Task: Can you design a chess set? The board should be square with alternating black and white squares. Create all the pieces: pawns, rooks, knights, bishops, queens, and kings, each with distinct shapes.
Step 2607:
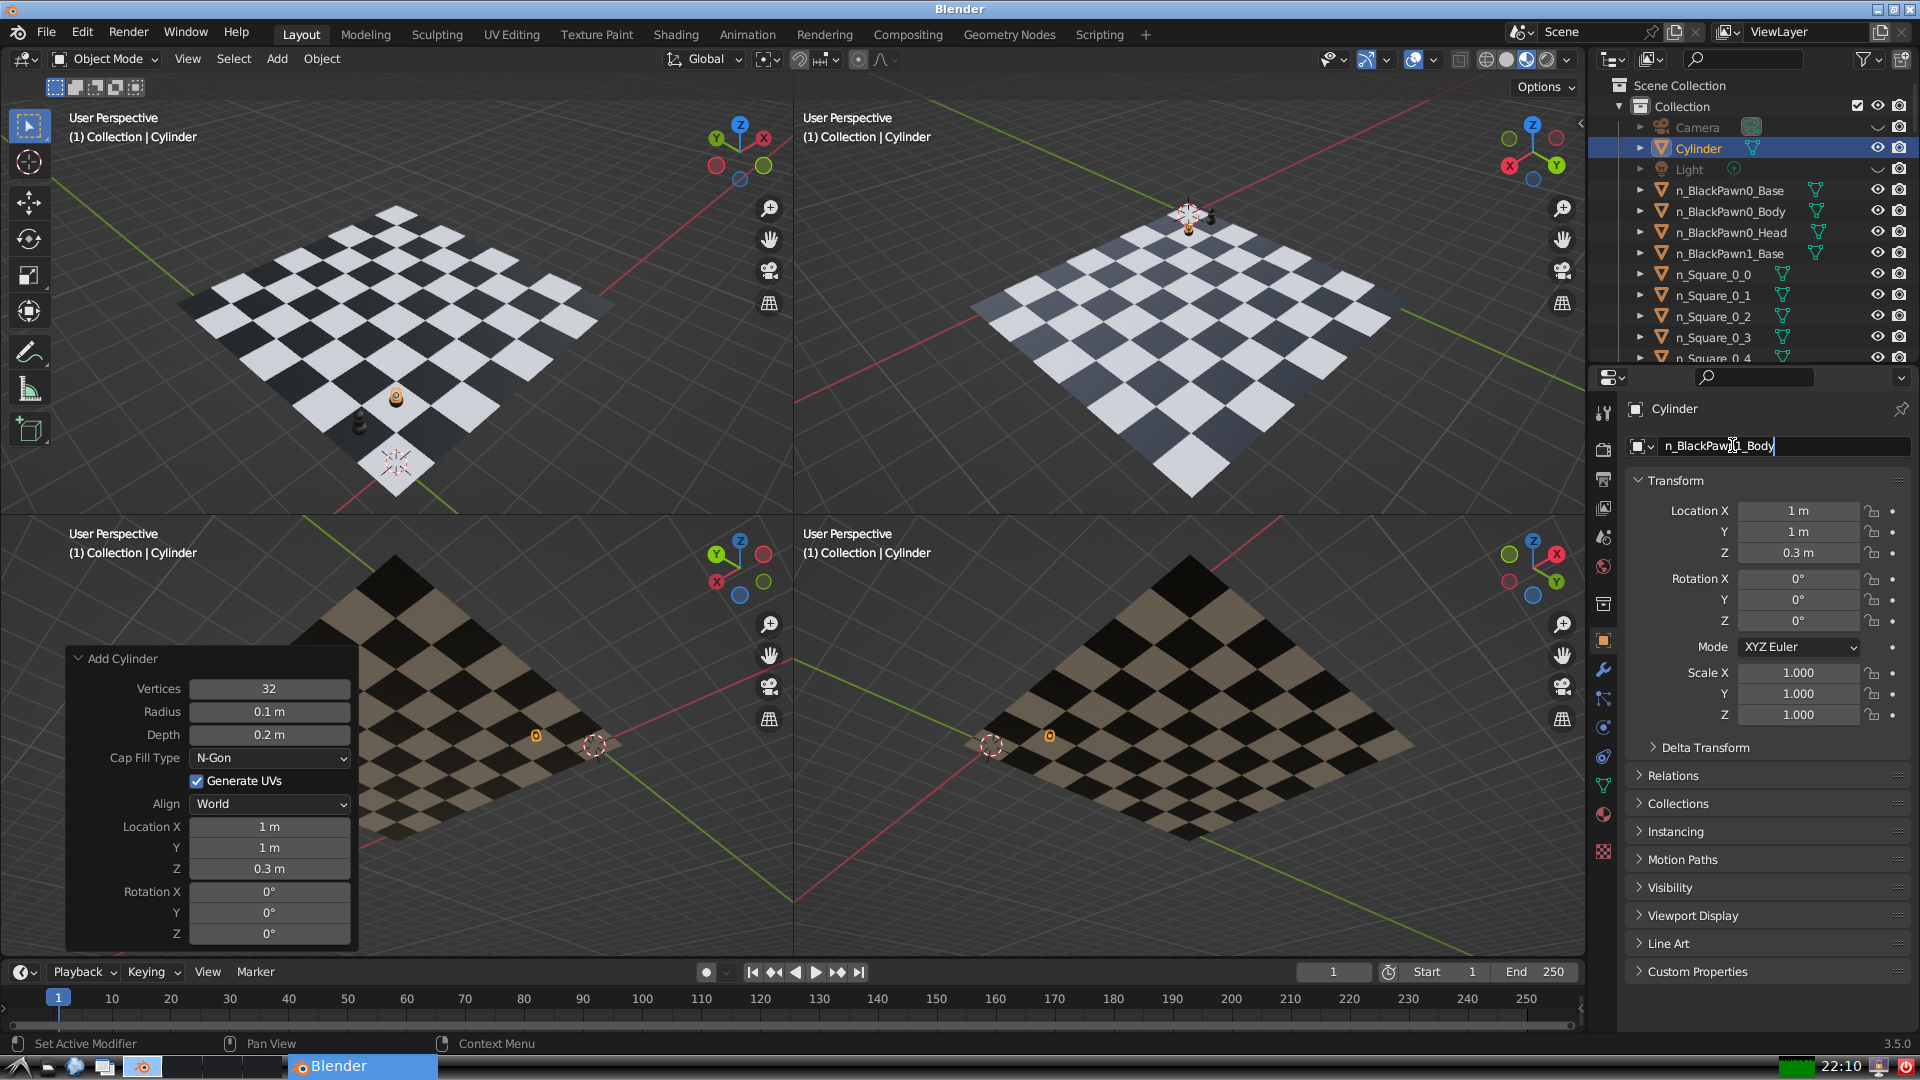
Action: {"key_press": ['Return']}